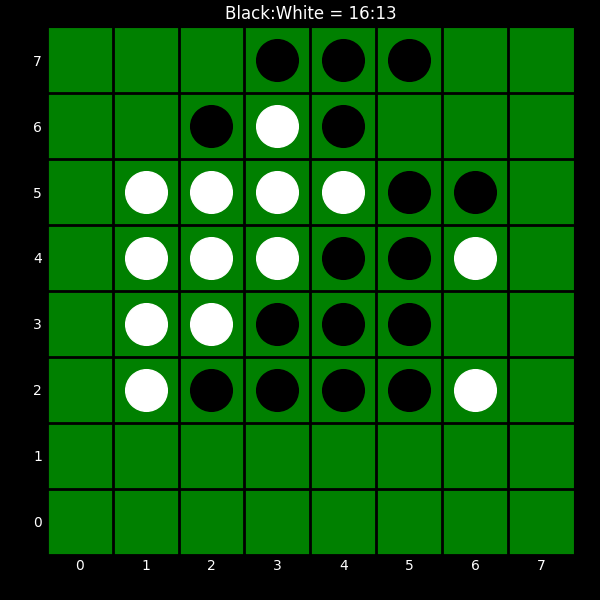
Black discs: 16
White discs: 13